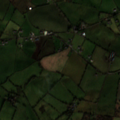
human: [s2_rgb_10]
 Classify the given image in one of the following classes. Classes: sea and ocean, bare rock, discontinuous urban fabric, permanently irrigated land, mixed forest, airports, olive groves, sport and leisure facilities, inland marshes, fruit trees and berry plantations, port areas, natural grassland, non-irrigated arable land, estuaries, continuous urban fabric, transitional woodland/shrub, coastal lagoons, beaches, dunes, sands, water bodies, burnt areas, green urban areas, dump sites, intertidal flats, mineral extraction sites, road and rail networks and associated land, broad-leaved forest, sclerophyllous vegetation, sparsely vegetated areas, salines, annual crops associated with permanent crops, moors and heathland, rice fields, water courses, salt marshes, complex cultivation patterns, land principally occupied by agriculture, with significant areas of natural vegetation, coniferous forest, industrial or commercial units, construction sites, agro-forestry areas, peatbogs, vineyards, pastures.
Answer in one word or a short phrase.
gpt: non-irrigated arable land, pastures